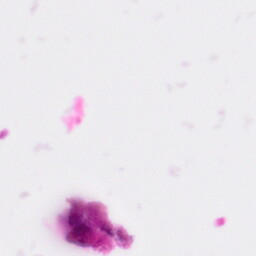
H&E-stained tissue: Pancreatic